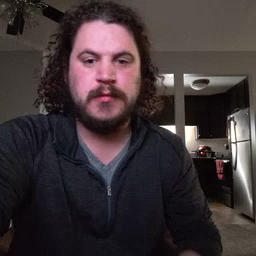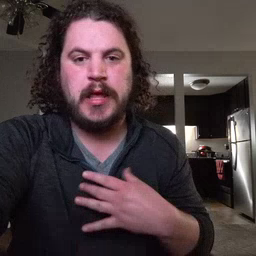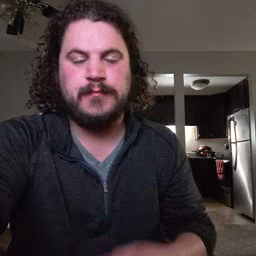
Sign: like